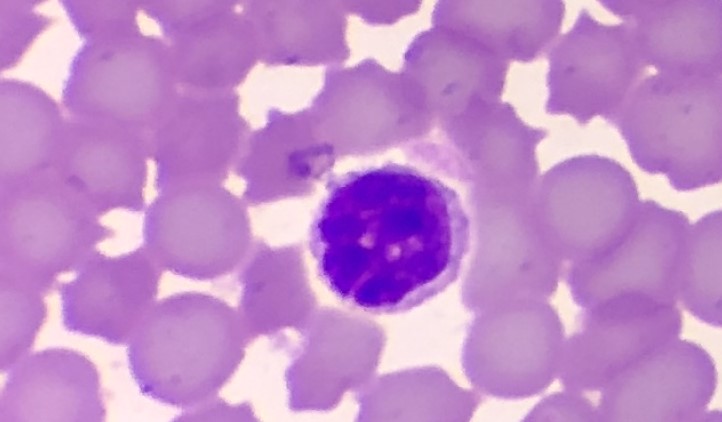
White blood cell type: Lymphocyte